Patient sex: M
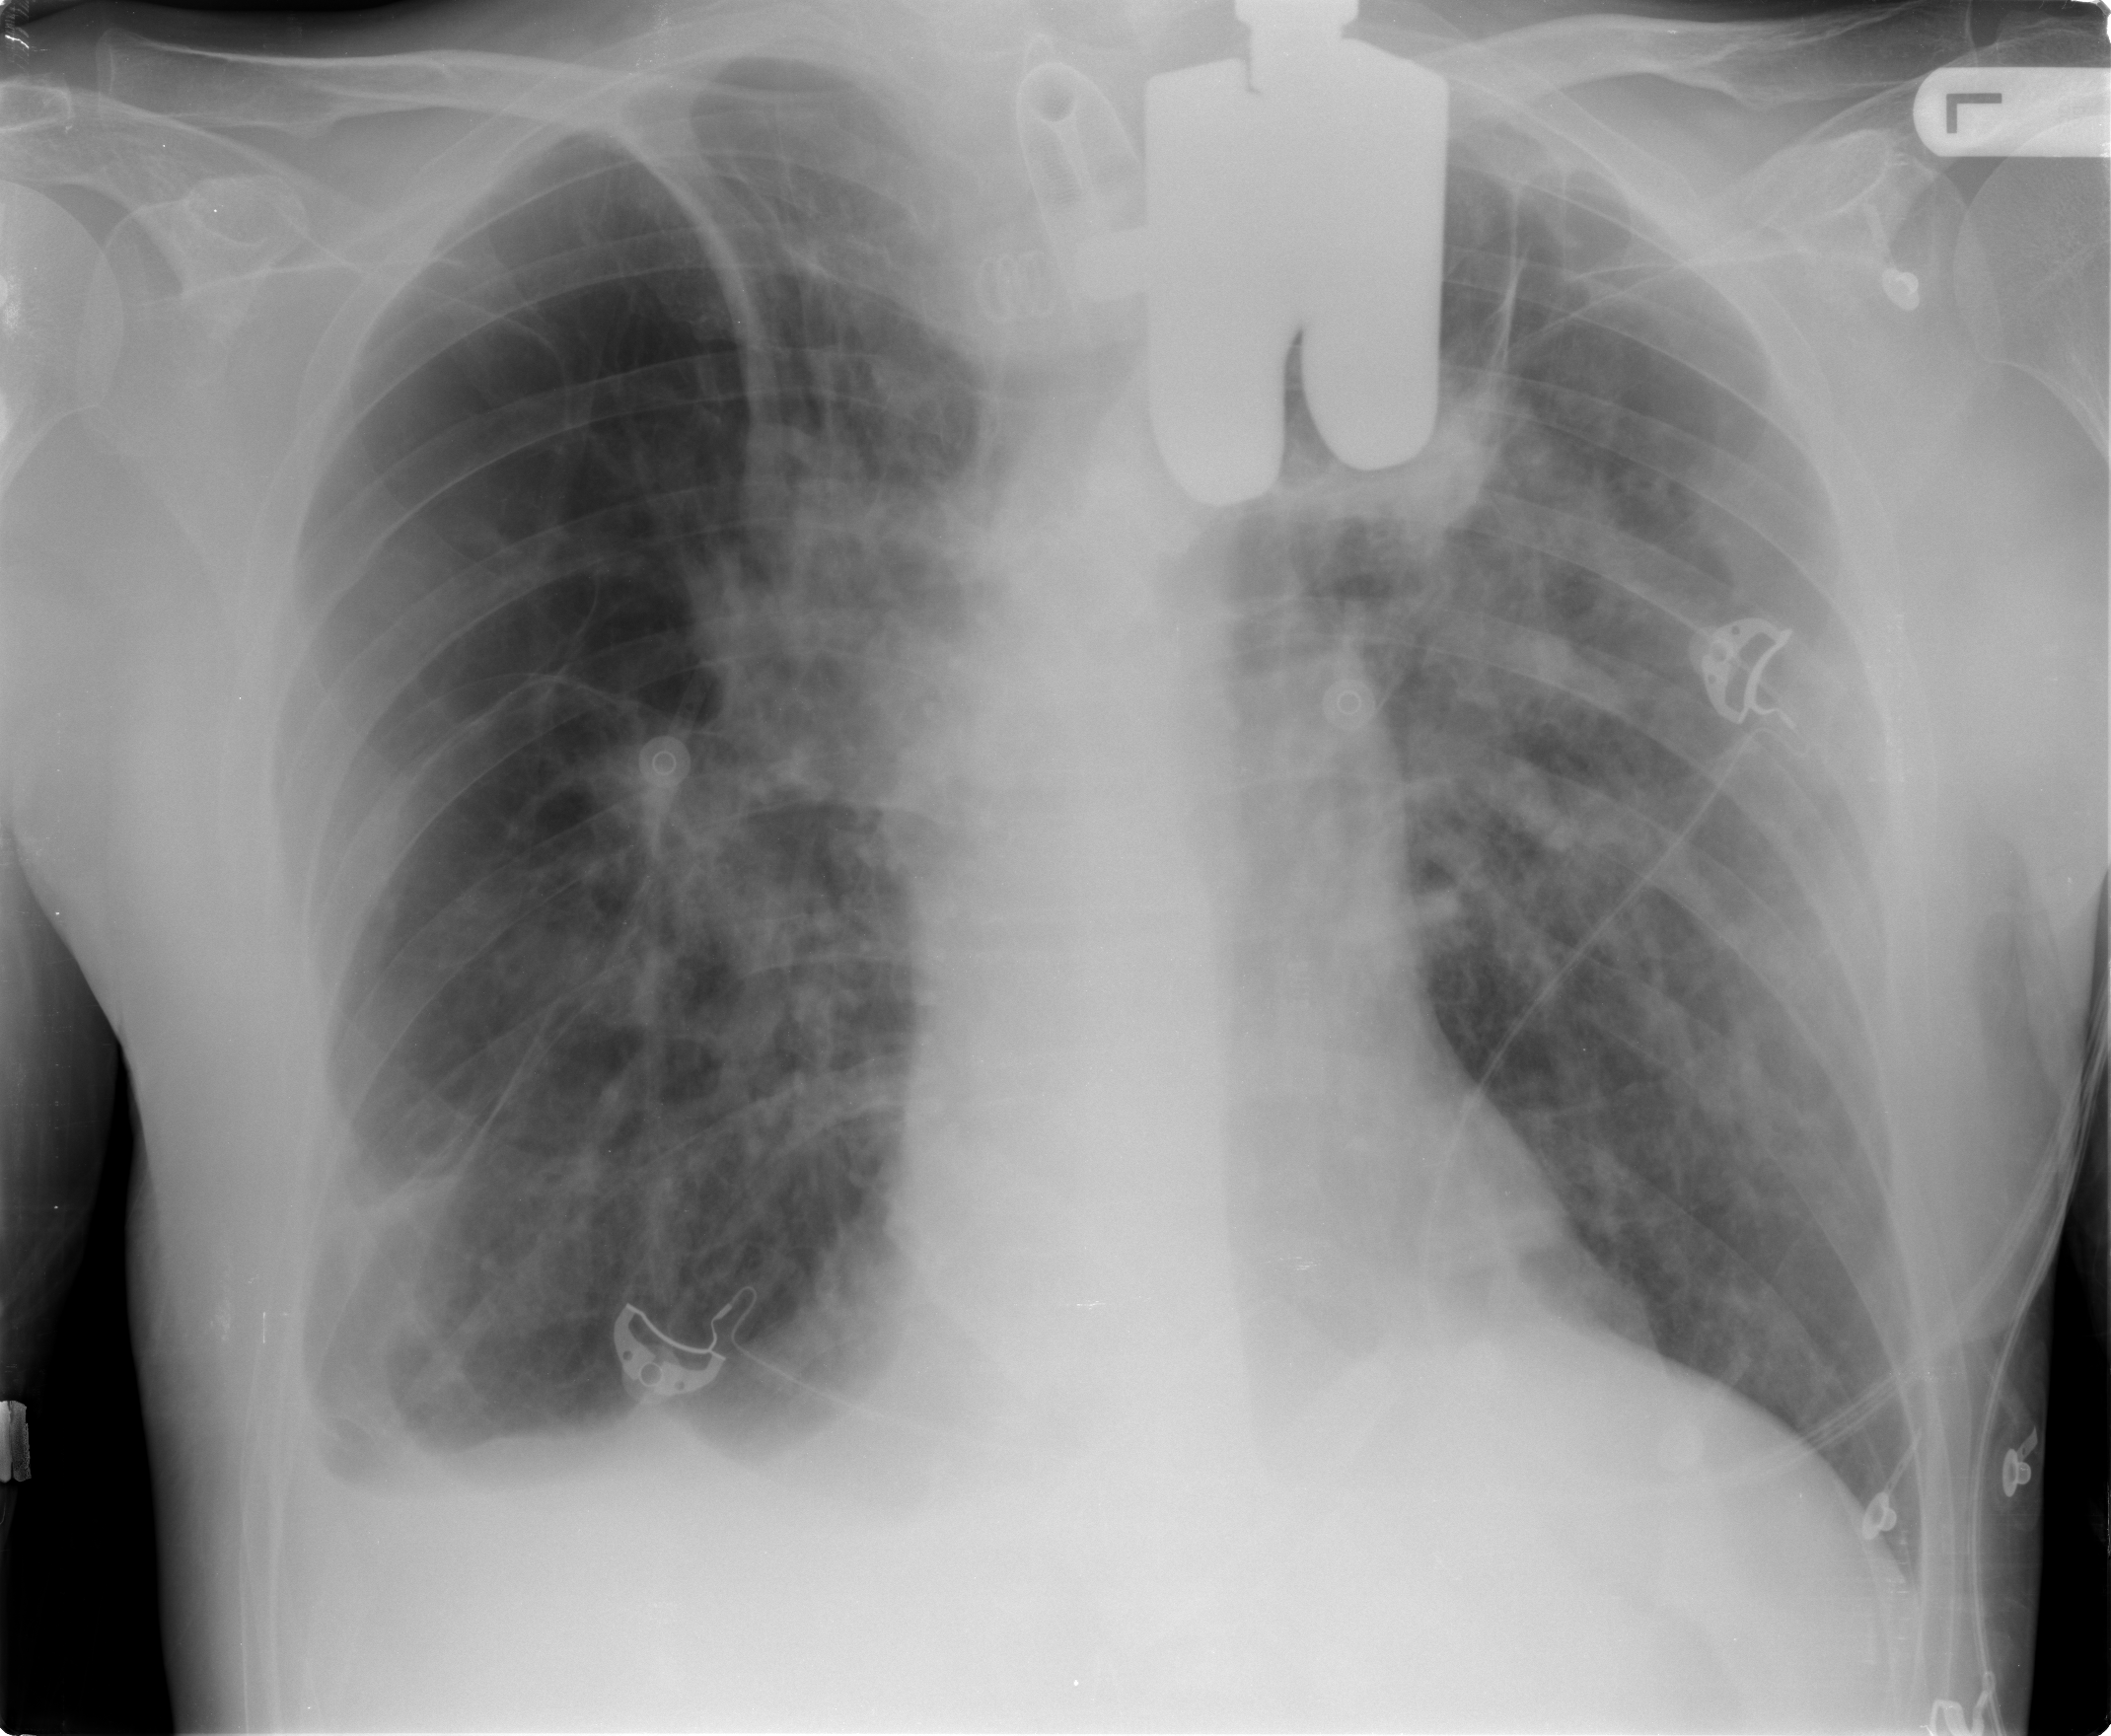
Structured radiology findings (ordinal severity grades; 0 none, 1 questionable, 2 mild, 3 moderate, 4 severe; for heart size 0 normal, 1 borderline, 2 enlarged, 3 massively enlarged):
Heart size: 0
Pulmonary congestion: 2
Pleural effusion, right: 2
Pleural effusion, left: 0
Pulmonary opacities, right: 3
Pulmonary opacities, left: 3
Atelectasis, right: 3
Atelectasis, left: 2